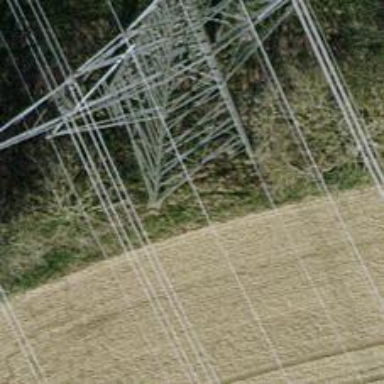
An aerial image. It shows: Towering power structure.